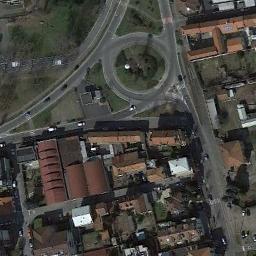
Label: roundabout